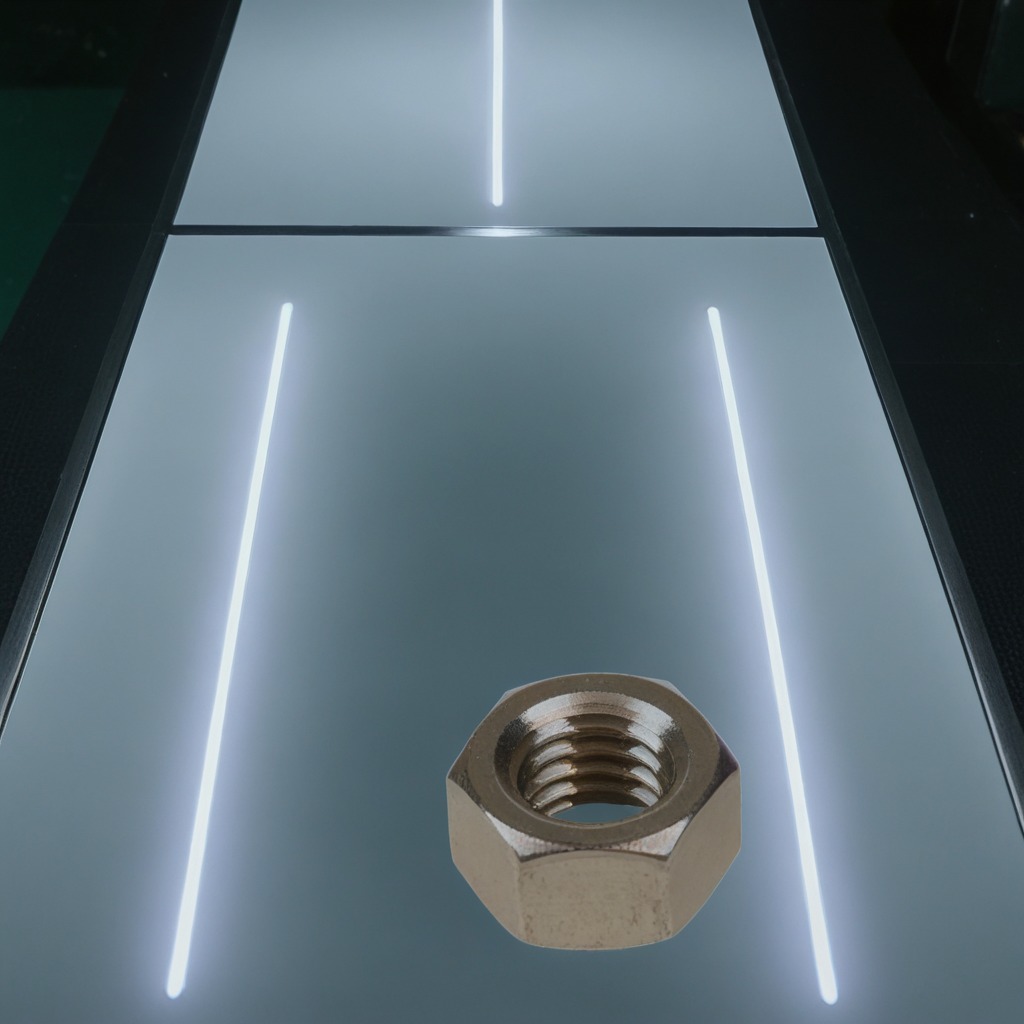
A metal nut is lying on the table in a railway signal maintenance room.